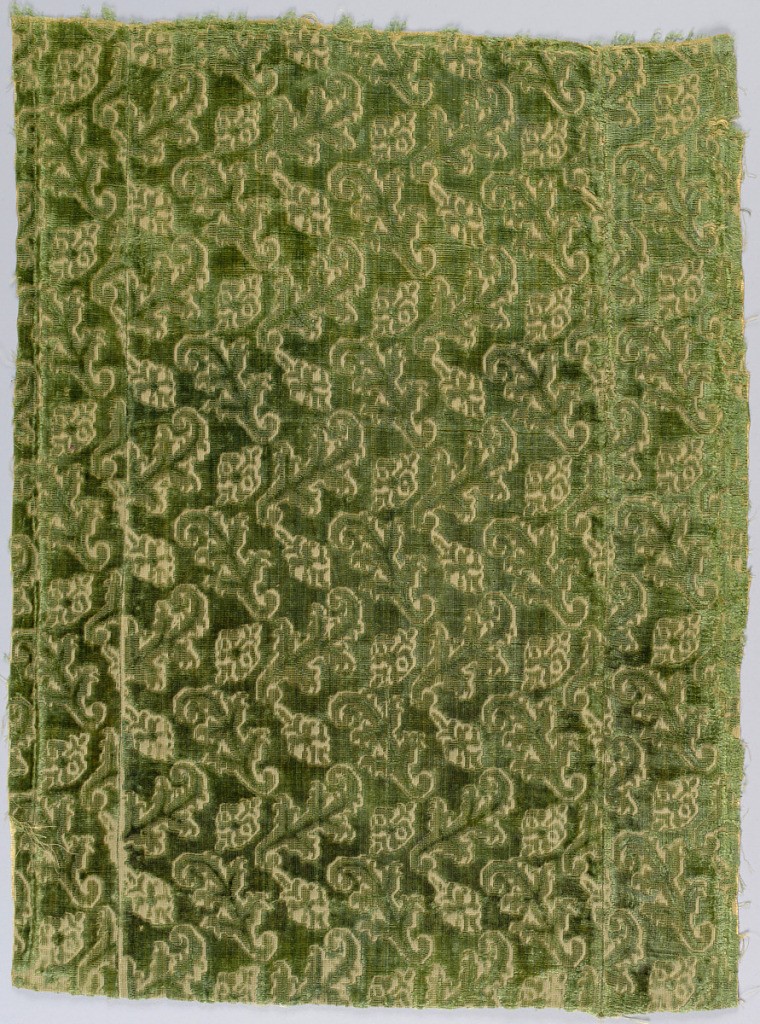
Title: Fragment
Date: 16th–early 17th century
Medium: silk Technique: cut and uncut supplementary warp pile (velvet) in a woven foundation
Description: Small panel of green cut and uncut velvet in a cream-colored ground with a pattern of stylized leaf forms arranged in rows of opposing diagonals.